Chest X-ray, PA view. Patient: 38 years old, sex F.
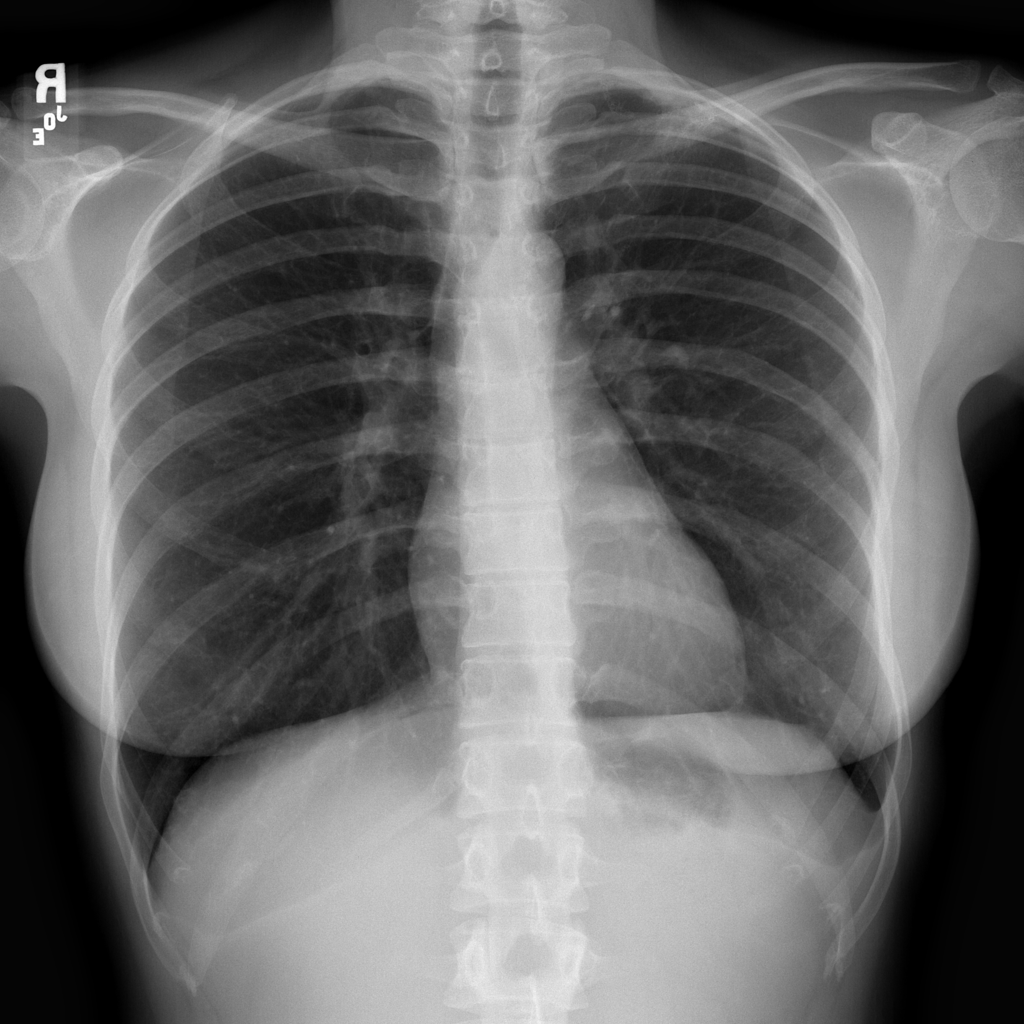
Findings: Infiltration